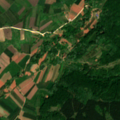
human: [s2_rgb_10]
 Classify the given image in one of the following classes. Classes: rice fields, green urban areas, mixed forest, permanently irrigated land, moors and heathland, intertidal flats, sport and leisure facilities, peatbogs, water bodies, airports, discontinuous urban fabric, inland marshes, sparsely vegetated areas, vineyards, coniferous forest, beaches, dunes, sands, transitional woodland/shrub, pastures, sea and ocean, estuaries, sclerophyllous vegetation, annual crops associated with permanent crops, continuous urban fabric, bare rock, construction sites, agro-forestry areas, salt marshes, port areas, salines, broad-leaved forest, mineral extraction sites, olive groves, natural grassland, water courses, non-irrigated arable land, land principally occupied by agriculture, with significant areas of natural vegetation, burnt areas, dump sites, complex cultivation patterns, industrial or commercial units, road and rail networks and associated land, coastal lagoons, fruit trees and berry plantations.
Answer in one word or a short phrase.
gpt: discontinuous urban fabric, non-irrigated arable land, complex cultivation patterns, land principally occupied by agriculture, with significant areas of natural vegetation, broad-leaved forest, coniferous forest